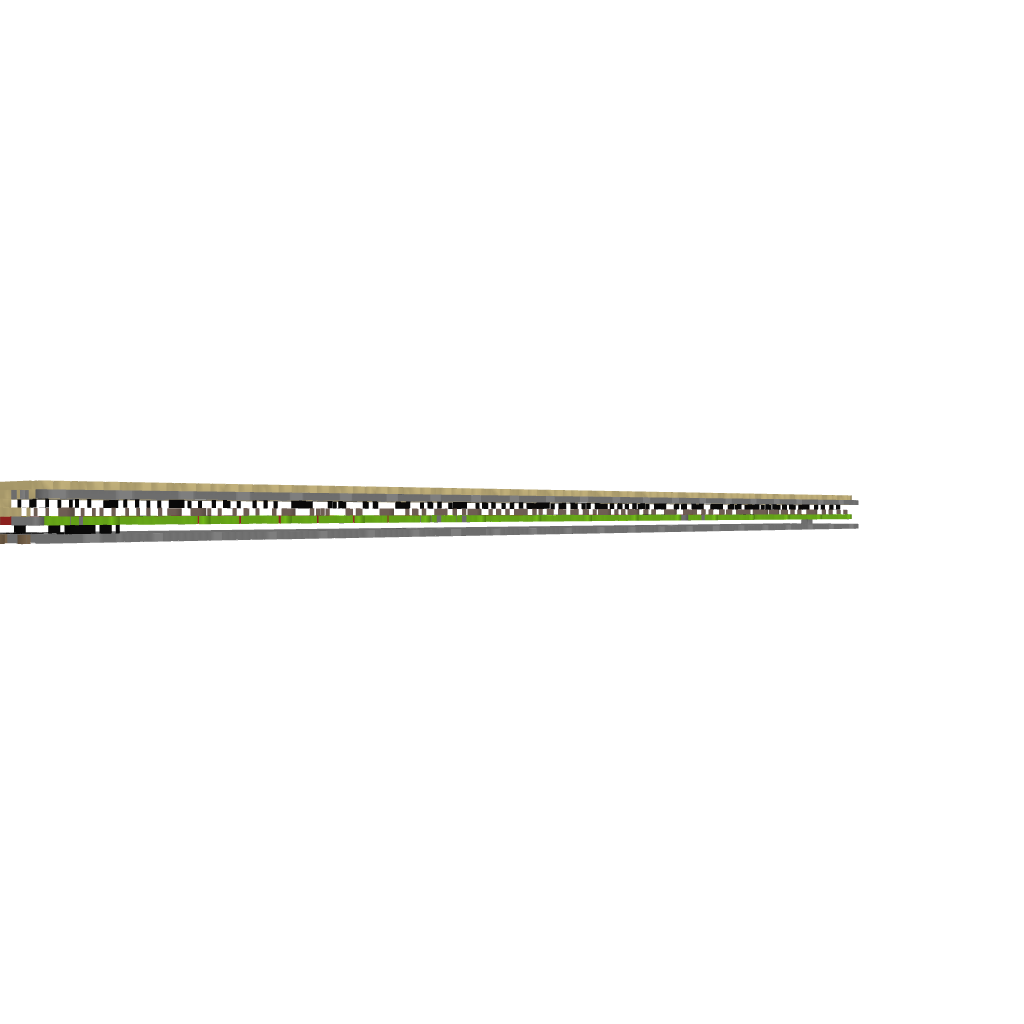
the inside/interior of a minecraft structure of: Grand hotel